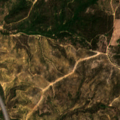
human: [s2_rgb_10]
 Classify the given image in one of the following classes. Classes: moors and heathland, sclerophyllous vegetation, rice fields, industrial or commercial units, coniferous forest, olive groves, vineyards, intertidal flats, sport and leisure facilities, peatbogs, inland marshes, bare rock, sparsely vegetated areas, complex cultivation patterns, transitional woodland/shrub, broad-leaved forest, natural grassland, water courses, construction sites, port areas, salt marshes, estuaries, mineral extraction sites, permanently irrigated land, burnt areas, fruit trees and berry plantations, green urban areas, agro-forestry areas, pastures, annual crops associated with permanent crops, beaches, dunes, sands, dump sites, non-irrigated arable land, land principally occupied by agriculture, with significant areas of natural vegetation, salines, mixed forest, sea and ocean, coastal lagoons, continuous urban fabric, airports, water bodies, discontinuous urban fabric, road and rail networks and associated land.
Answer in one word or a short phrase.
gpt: complex cultivation patterns, mixed forest, transitional woodland/shrub